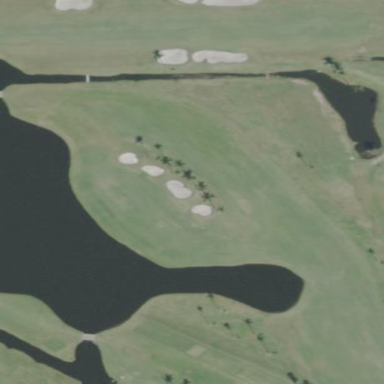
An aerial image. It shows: Golf fairway in the image.